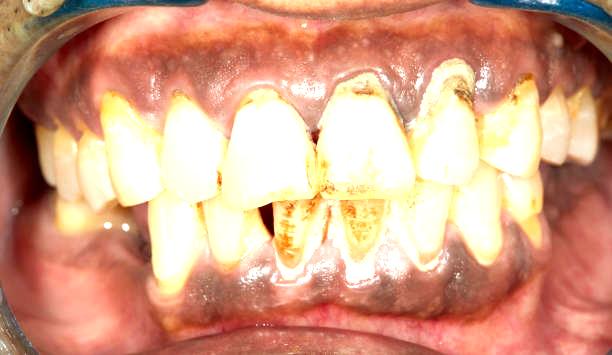
Condition: Gingivitis